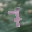
Label: 7